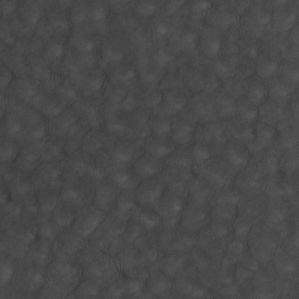
Label: non_frost